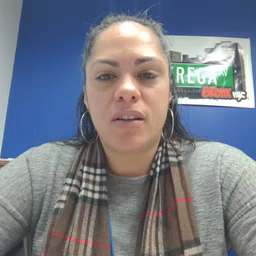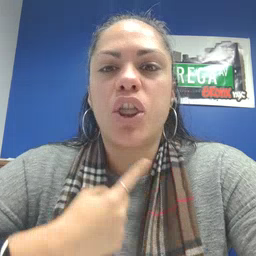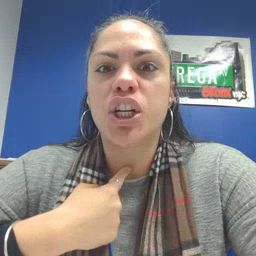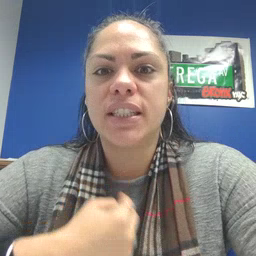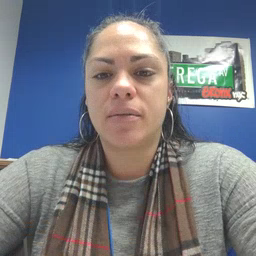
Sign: thirsty